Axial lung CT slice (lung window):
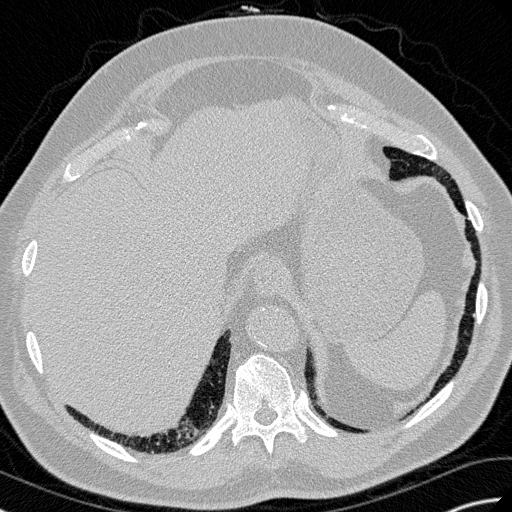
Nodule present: no